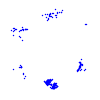
Particle: kaon